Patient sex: M
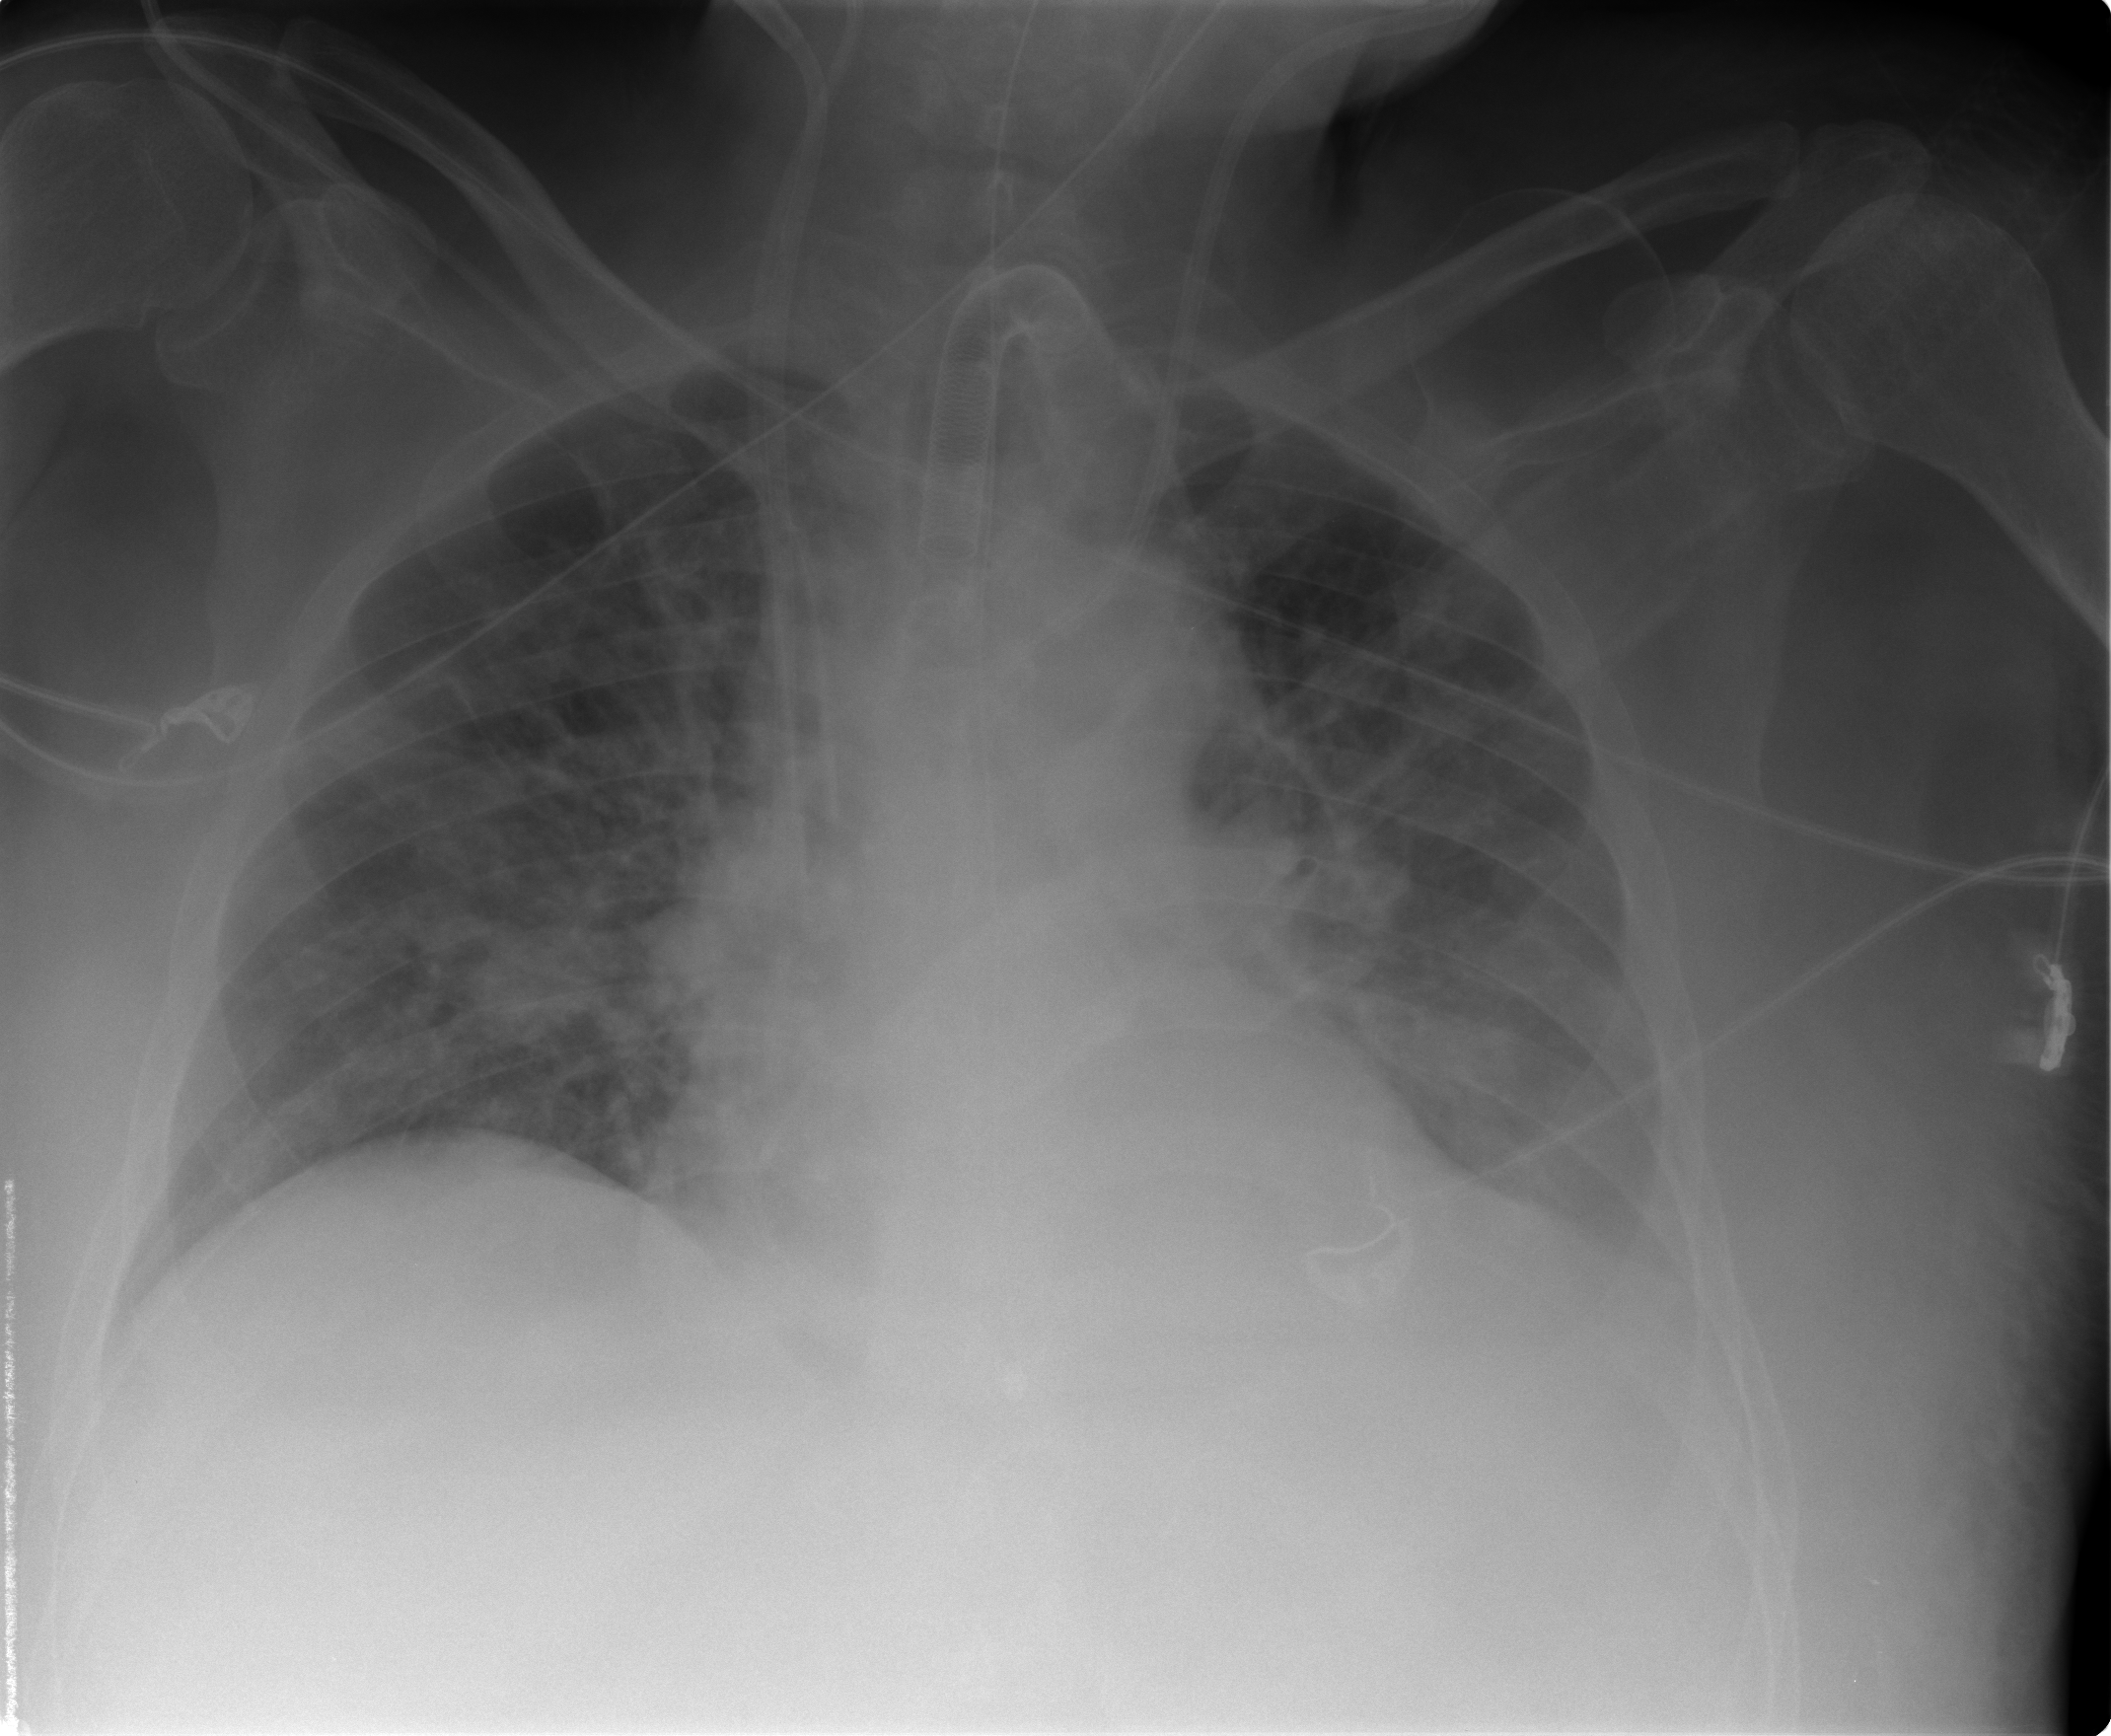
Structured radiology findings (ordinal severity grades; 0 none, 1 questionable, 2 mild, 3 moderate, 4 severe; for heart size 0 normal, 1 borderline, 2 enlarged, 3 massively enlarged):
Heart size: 0
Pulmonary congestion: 2
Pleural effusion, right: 0
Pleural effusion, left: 2
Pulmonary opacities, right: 2
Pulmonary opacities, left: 2
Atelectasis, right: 2
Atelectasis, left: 3